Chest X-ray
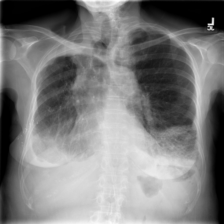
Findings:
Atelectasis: negative
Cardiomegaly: negative
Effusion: positive
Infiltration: negative
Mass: negative
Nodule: negative
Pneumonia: negative
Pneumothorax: negative
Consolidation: negative
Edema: negative
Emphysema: negative
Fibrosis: negative
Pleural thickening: negative
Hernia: negative